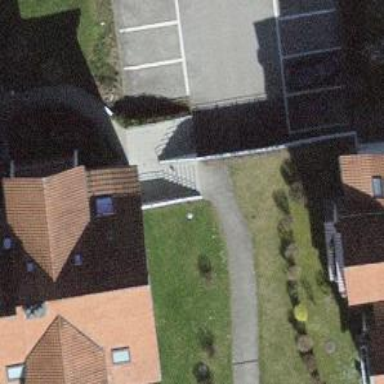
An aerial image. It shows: Set of steps on the road.